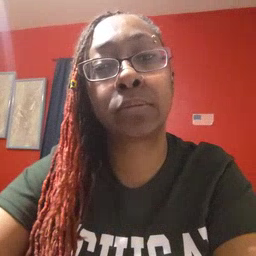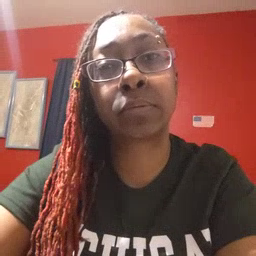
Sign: that